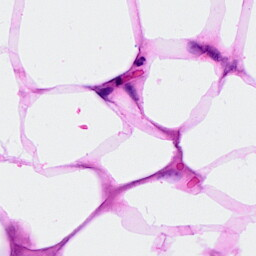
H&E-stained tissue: Breast